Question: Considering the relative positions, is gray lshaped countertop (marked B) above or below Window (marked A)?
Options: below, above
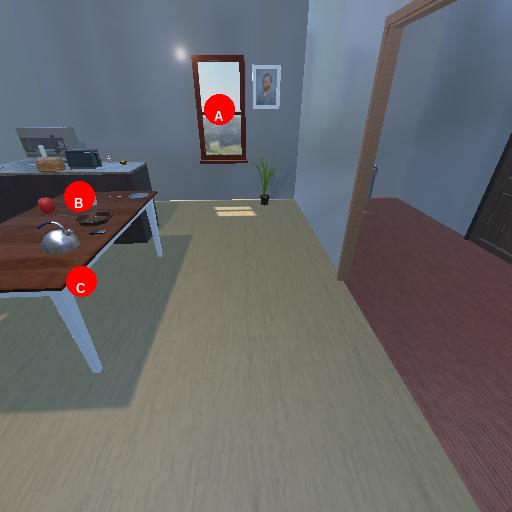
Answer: below